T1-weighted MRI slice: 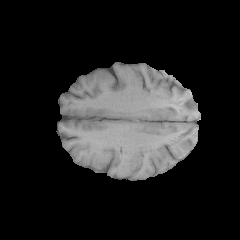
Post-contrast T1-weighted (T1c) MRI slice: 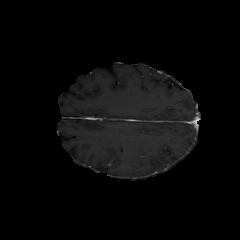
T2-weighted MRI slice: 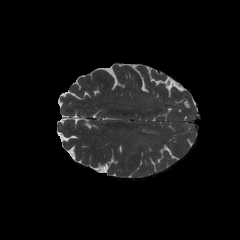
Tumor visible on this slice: no